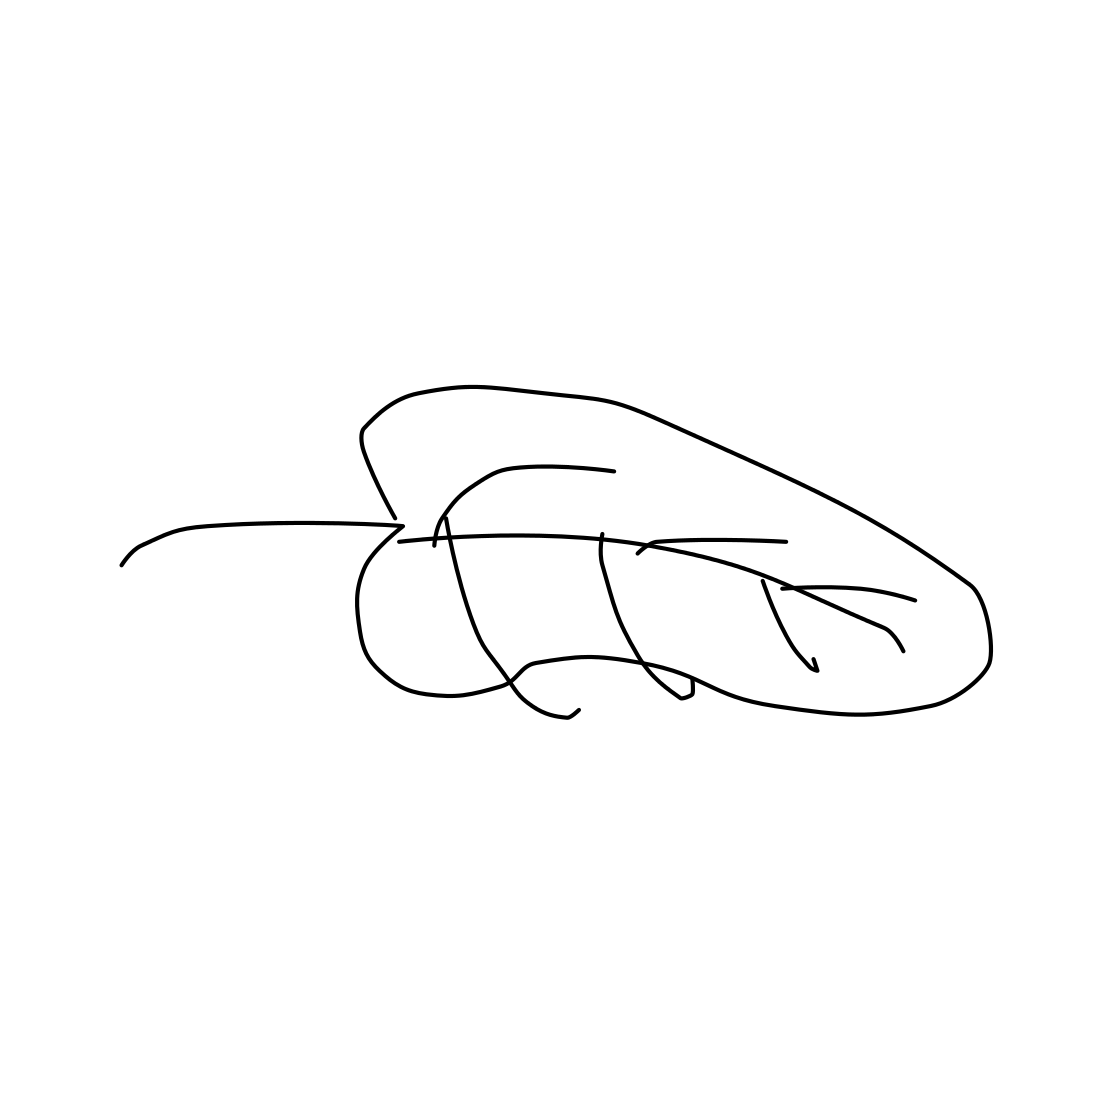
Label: leaf